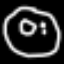
Label: donut